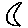
Label: moon